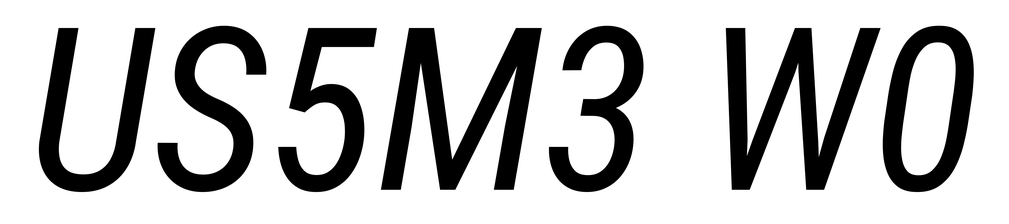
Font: Roboto-Italic_Condensed_Italic